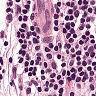
Metastatic tissue present: yes